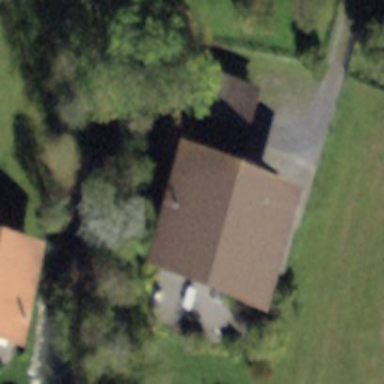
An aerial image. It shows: Garage.